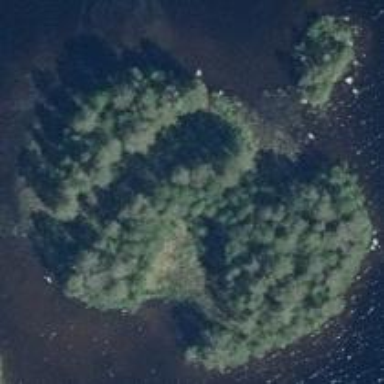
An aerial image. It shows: Islet.